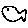
Label: fish